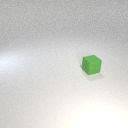
small green rubber cube